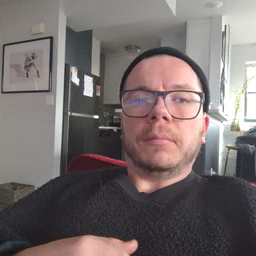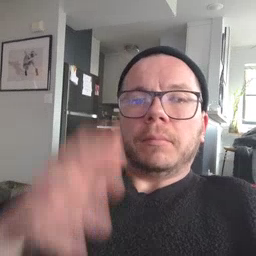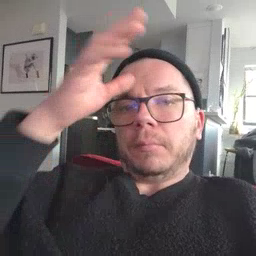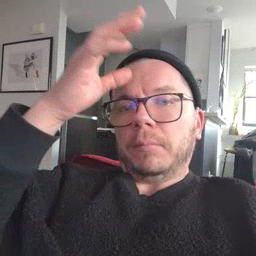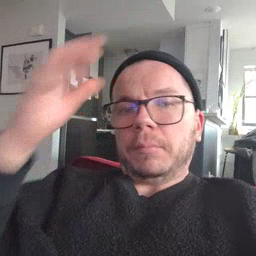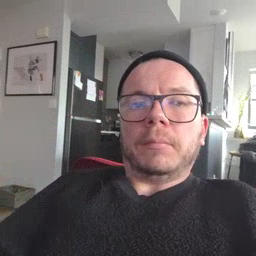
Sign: dad